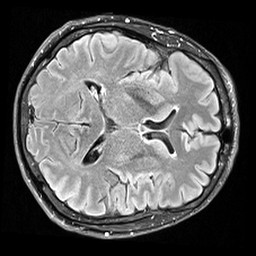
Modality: FLAIR
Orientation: axial
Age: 60
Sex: male
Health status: healthy
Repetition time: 12 s
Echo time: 0.095 s